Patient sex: M
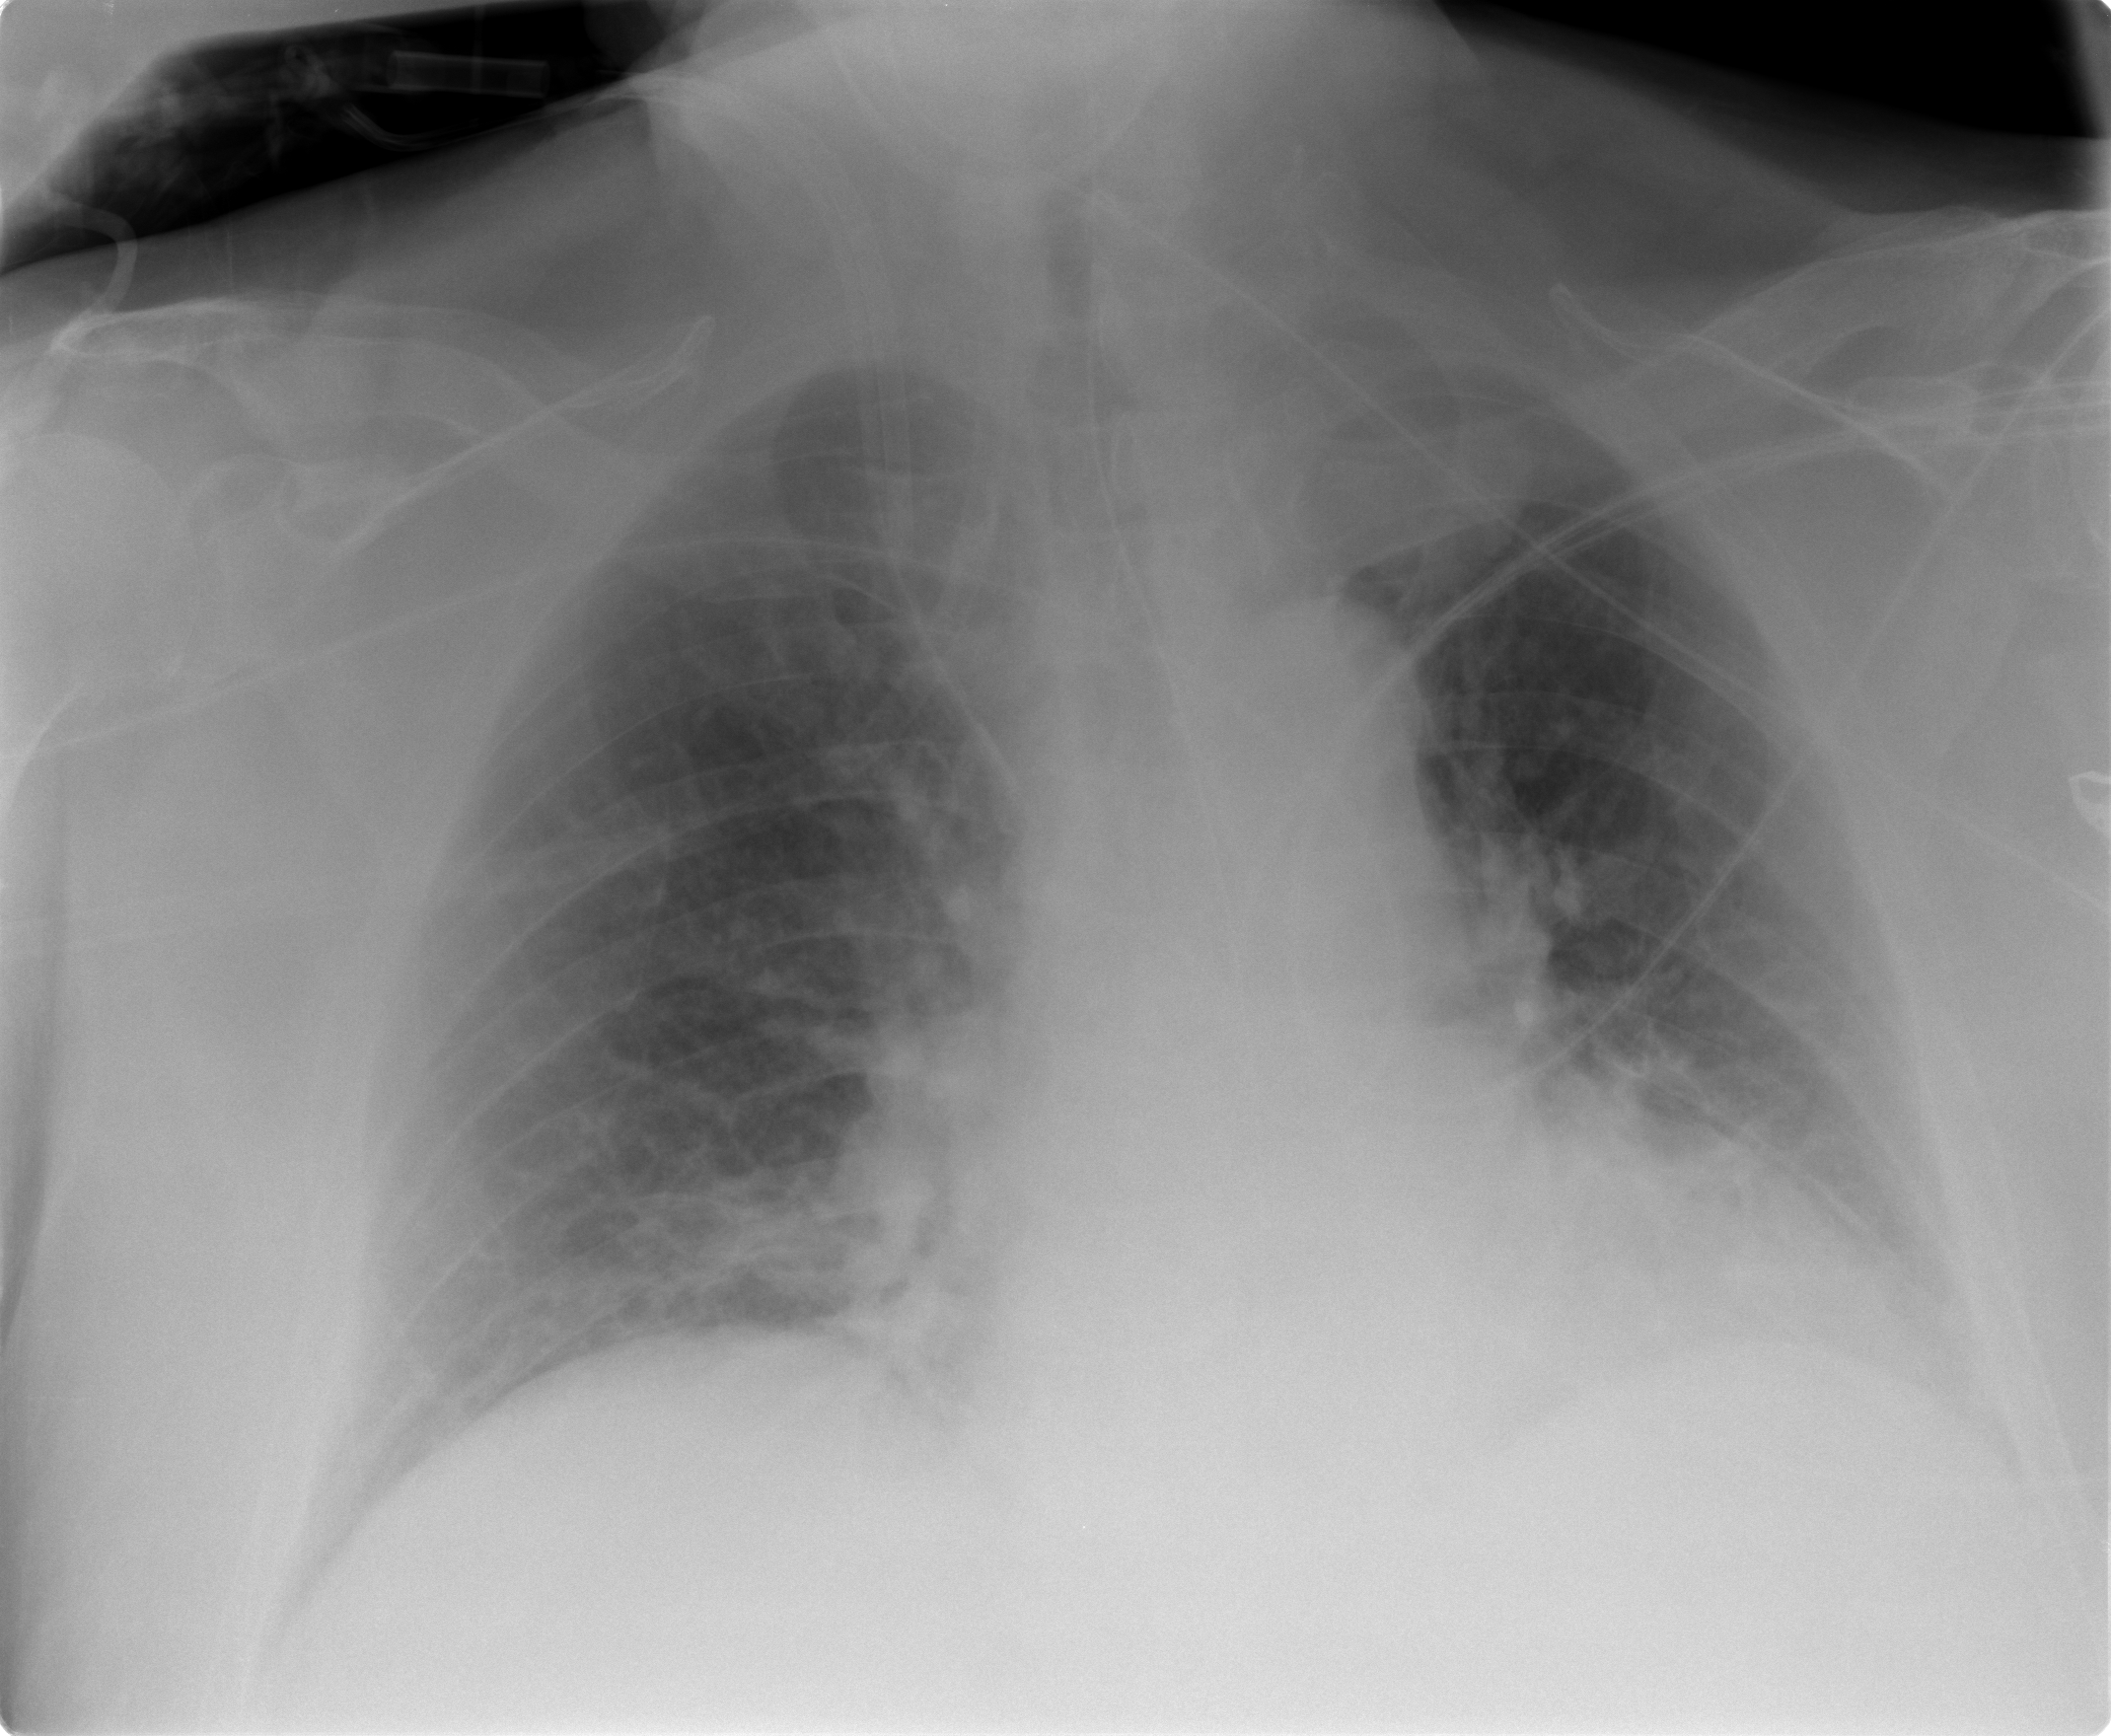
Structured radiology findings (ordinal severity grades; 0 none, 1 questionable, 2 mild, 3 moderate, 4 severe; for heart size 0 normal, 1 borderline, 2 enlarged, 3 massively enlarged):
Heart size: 0
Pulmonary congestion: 0
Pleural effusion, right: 2
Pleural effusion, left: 2
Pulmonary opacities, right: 0
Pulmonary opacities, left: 0
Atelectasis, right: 0
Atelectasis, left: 2